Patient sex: M
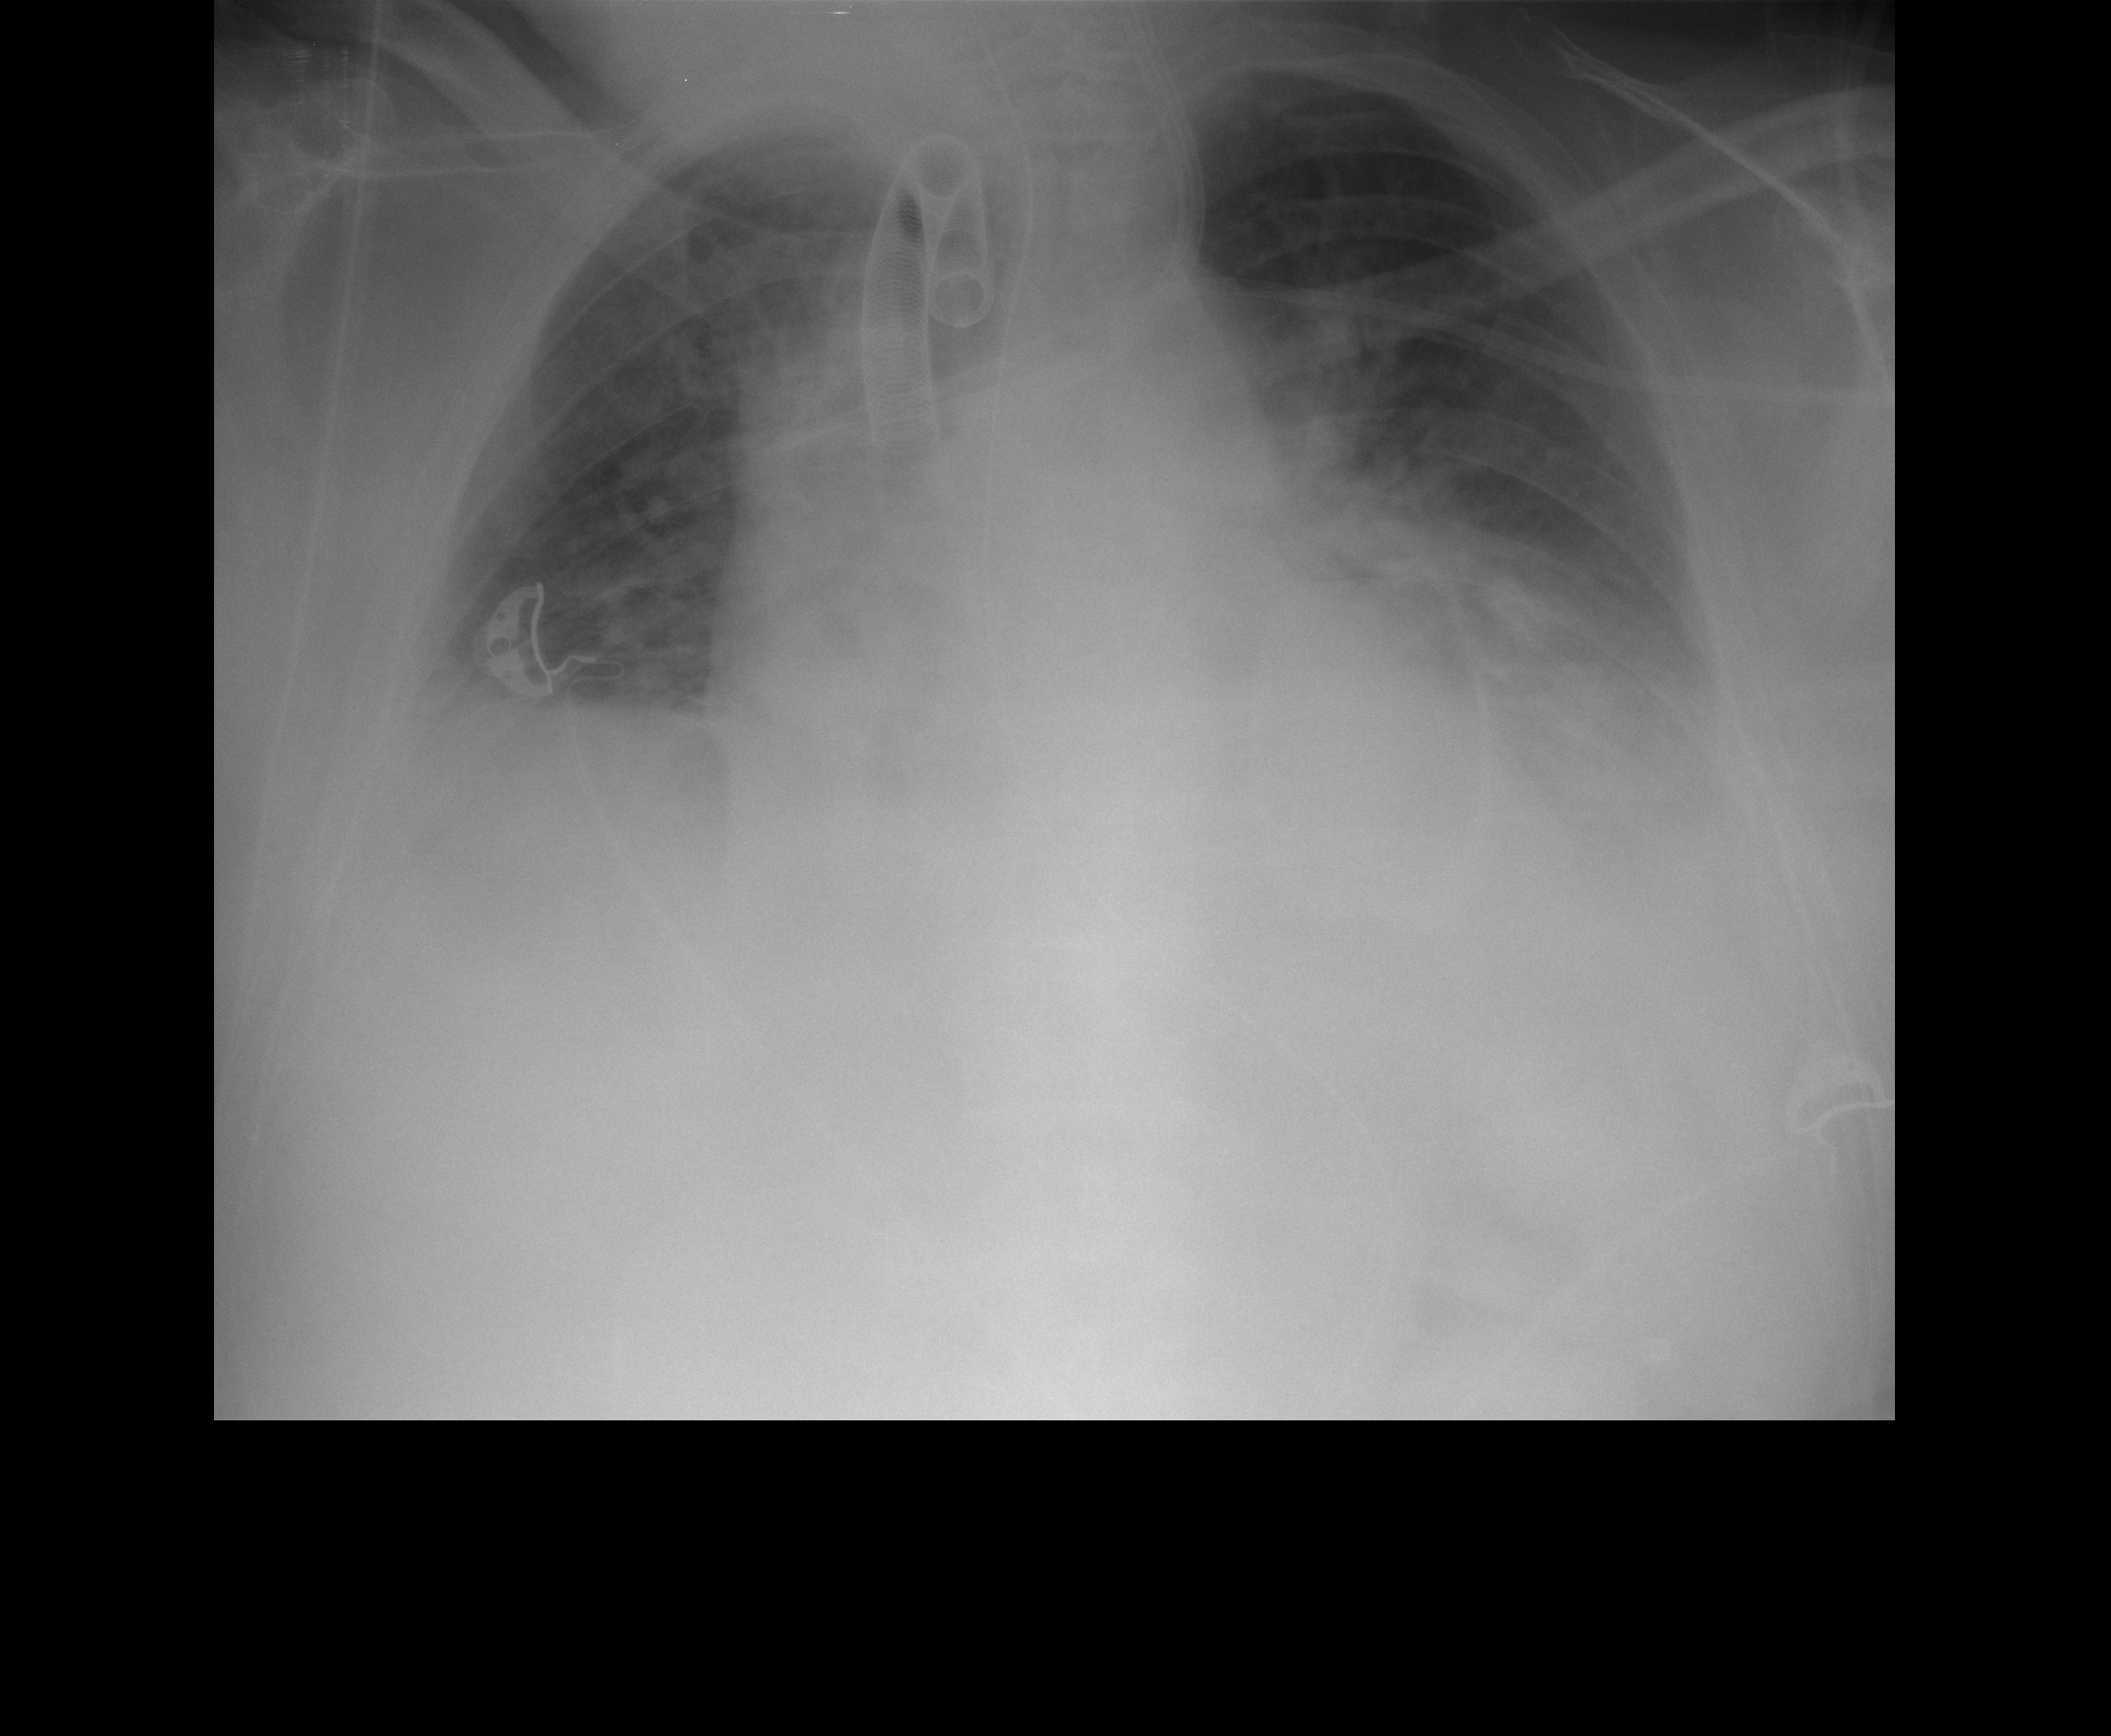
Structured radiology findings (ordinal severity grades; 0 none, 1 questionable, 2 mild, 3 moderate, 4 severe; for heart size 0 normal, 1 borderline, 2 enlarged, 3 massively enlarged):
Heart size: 2
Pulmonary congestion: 3
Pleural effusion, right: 3
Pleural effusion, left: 3
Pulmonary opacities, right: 2
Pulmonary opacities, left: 1
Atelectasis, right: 2
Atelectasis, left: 2